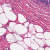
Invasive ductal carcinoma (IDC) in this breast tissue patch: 0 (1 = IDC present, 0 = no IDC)